Field crop: maize
Growth stage: 2
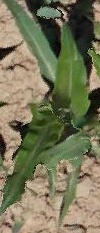
Species: maize